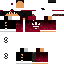
A male human skin with dark skin, wearing brown long hair dressed in a red hoodie and black pants, featuring a closed mouth.